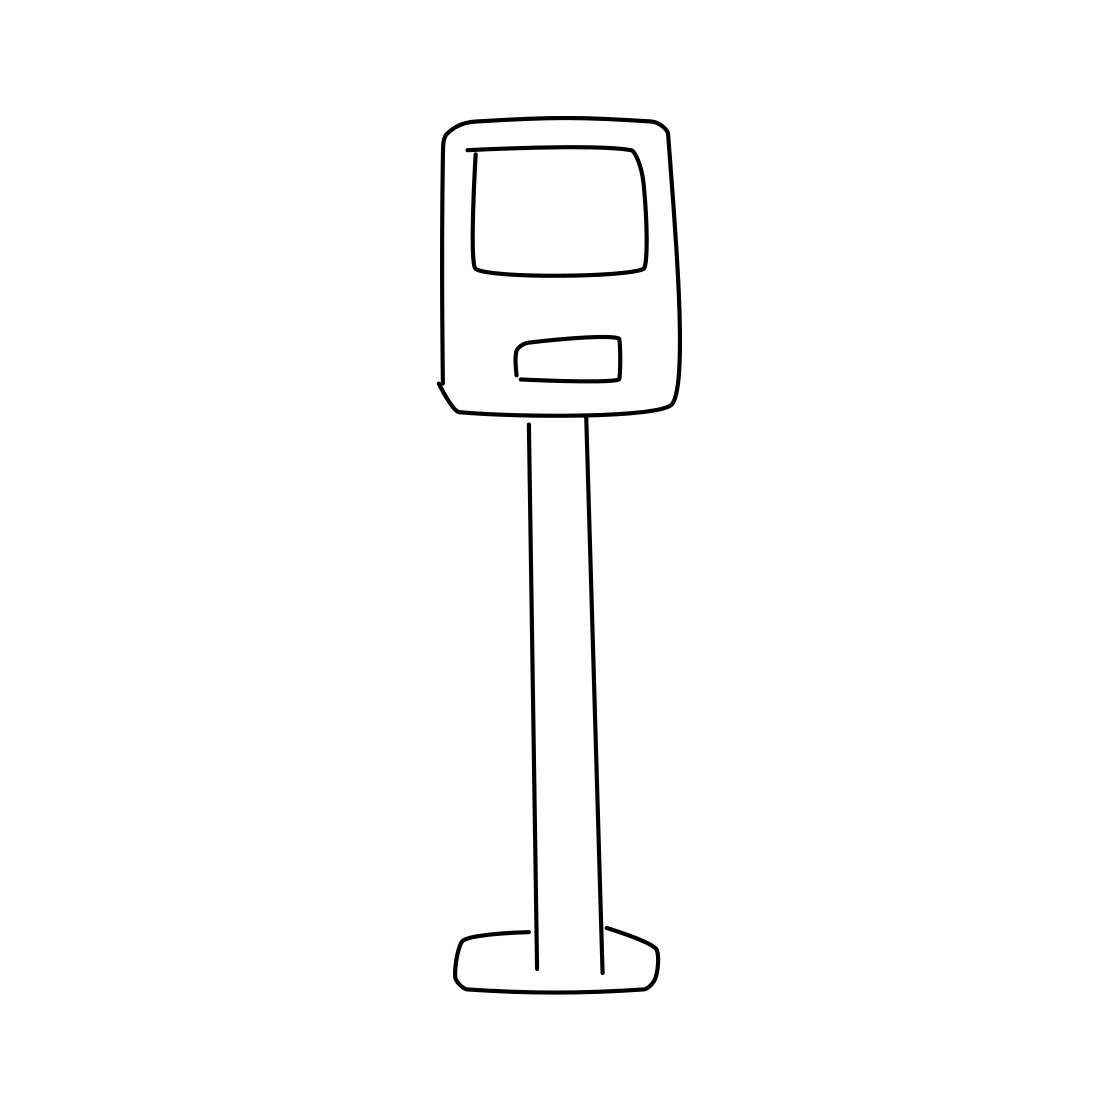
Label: parking meter